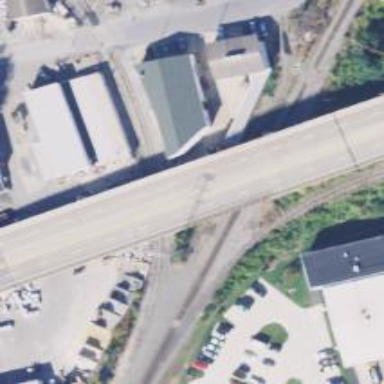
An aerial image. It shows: Abandoned railway siding.